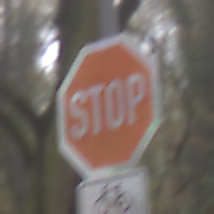
Verkehrszeichen: Stop
Zusatzzeichen unten: RichtungsangabeDurchPfeile9
Umgebung: Outdoor, Nature
Tageszeit: MorningAfternoon
Wetter: Overcast
Licht: Natural
Jahreszeit: Autumn
Kontrast: LowContrast